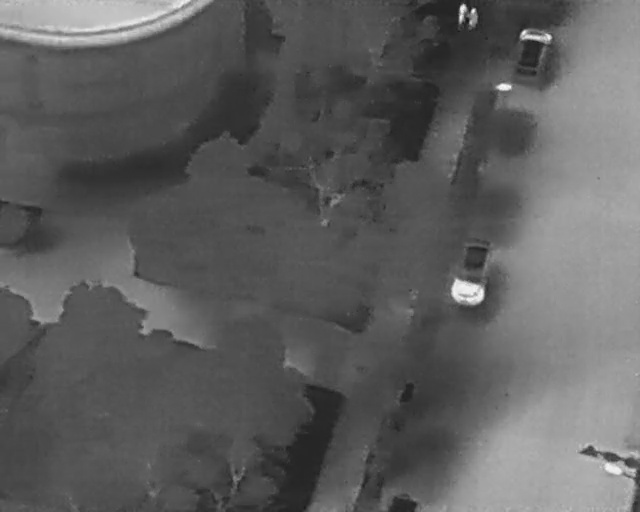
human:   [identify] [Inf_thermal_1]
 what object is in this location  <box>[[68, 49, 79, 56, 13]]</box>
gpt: <ref>1 medium car at the right</ref>

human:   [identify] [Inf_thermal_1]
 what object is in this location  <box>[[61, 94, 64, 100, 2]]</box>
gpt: <ref>1 small car at the bottom</ref>

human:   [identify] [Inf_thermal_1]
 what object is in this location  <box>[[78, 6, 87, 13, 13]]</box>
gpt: <ref>1 medium car at the top right</ref>